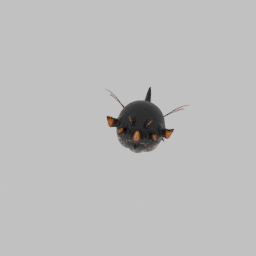
Label: animals